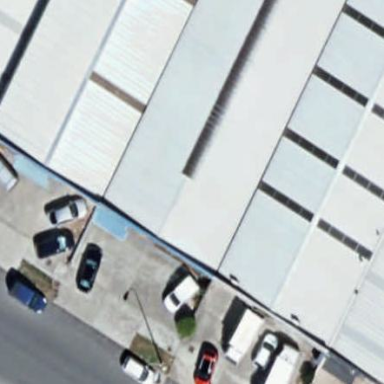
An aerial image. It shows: Warehouse building.